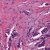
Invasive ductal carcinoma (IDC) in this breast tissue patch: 1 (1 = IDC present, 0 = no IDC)